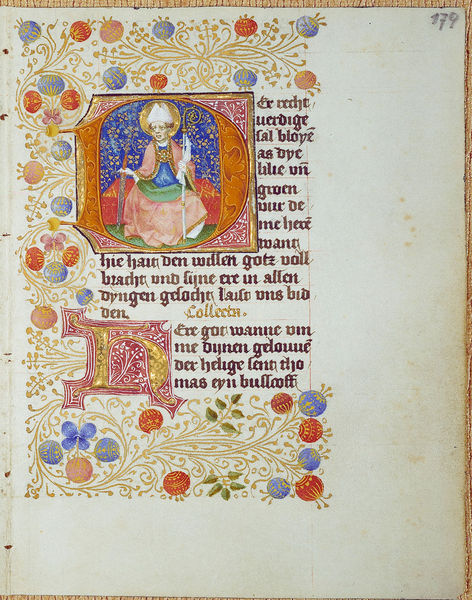
Titel: Lochner-Gebetsbuch
Künstler: Stefan Lochner
Institution: Darmstadt, Universitäts- und Landesbibliothek
Schlagwörter: blau, blätter, himmel, mann, sitzen, blumen, bunt, zeichnung, rot, muster, ornament, bibel, geistlicher, gold, mantel, ranken, schrift, papier, stab, farbe, bischof, ornamente, buch, orient, druck, sterne, initialen, seite, illustration, schwert, text, buchstabe, heiligenschein, mönch, tiara, golden, vegetabil, altdeutsch, handschrift, latein, buchmalerei, illstration, inkunabel, krummstab, alte schrift, bischofstab, mittelhochdeutsch, n, o, d, reiligion